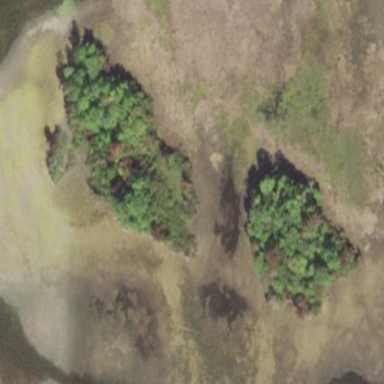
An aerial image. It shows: Islet covered with woodland.